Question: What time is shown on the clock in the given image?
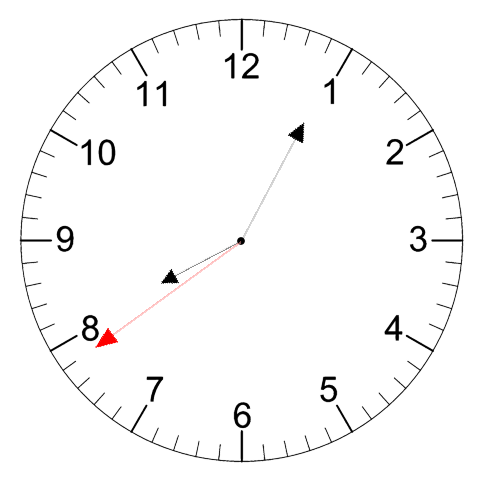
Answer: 08:04:39